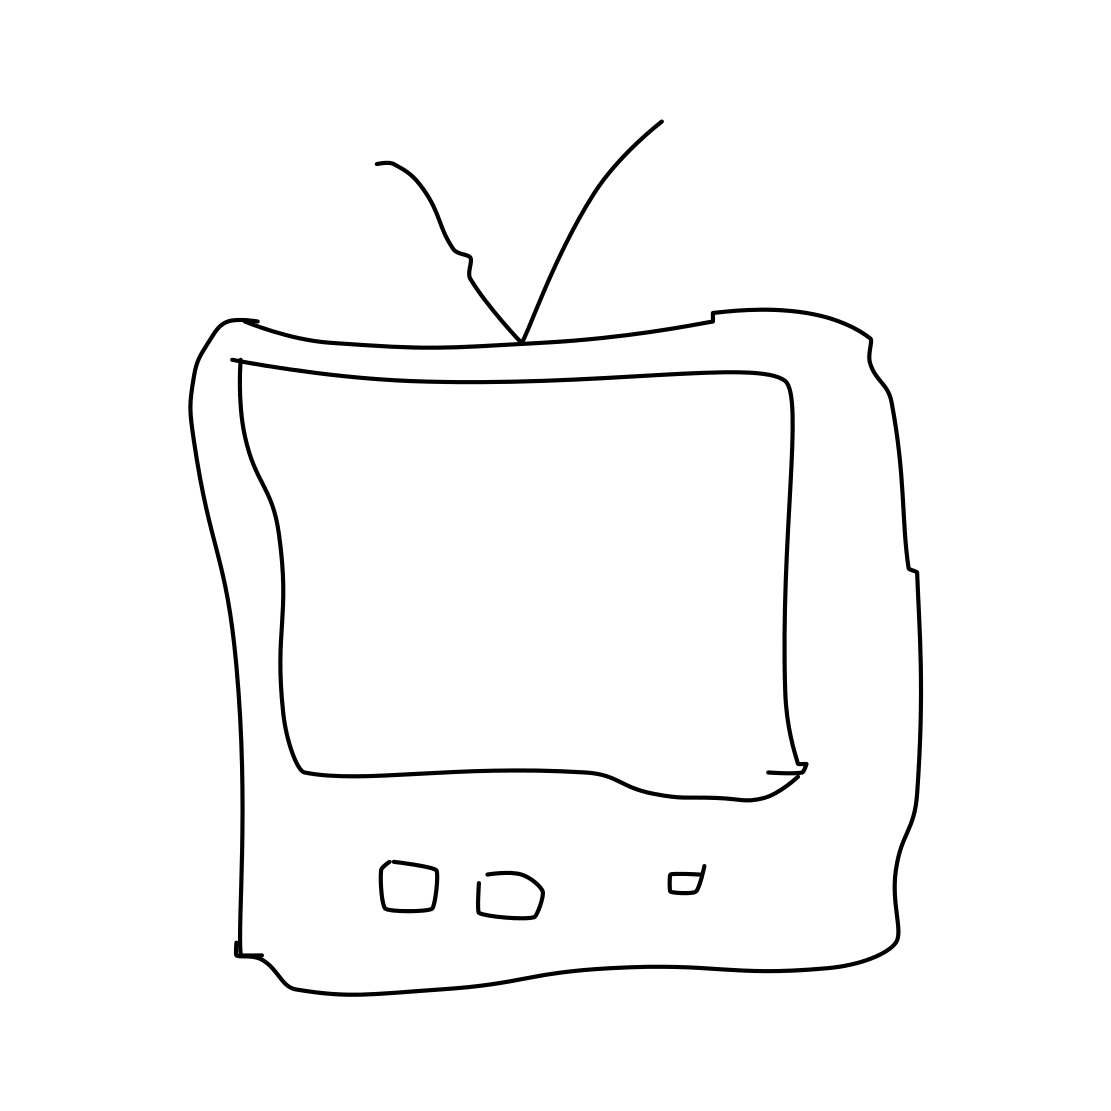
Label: tv